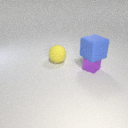
large blue rubber cube above small purple metal cube